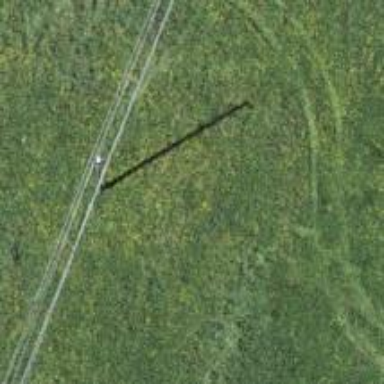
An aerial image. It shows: Power pole.